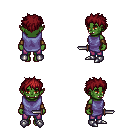
a pixel art fantasy rpg character, female body template, orc, green skin, chain tabard jacket, magenta pants, brunette bedhead hairstyle, leather bracers, metal boots, dagger, four views (front, back, left, right), 2x2 character sprite sheet, small pixel art, hard edges, no anti-aliasing